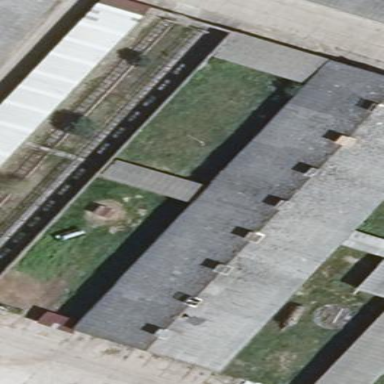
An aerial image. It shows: Gabled grey roof on farm auxiliary building. The roof is oriented along the length of the structure.